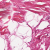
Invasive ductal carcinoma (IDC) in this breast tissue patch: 0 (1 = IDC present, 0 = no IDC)